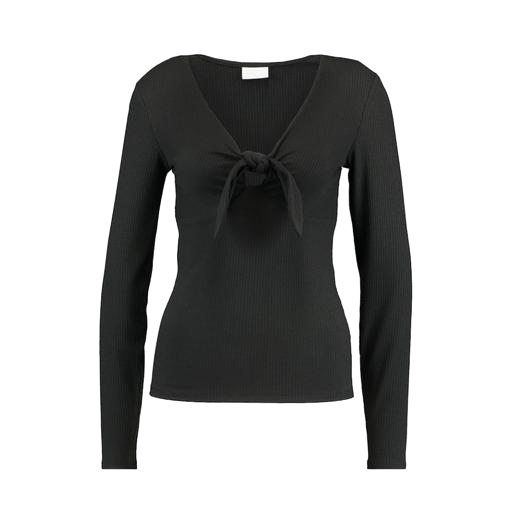
black tie-front top, black sara tie-front top, black twist front long sleeve tee, white background